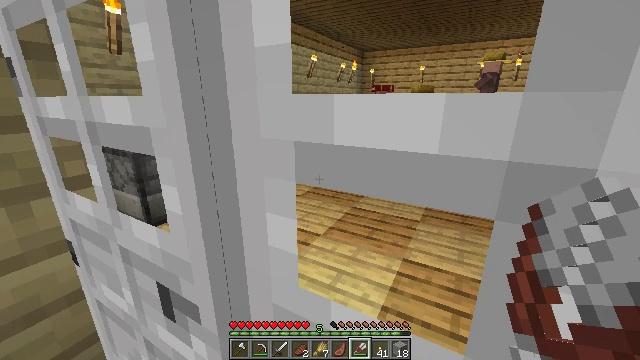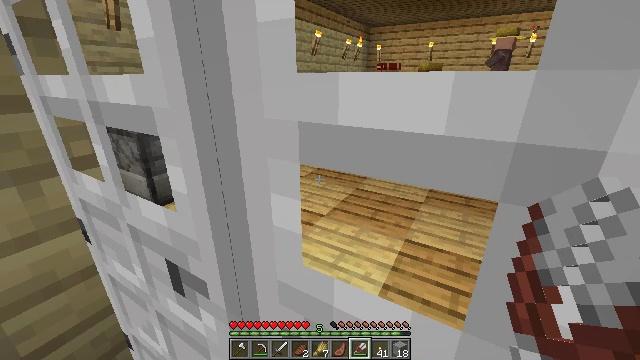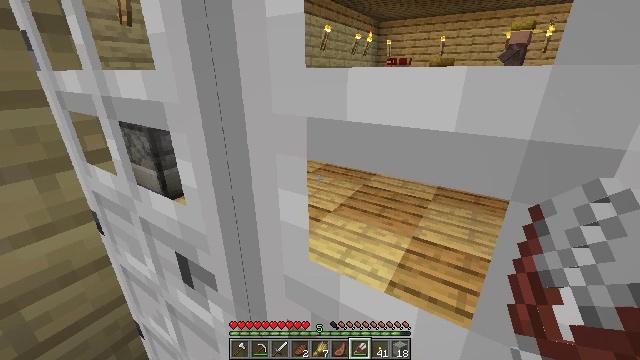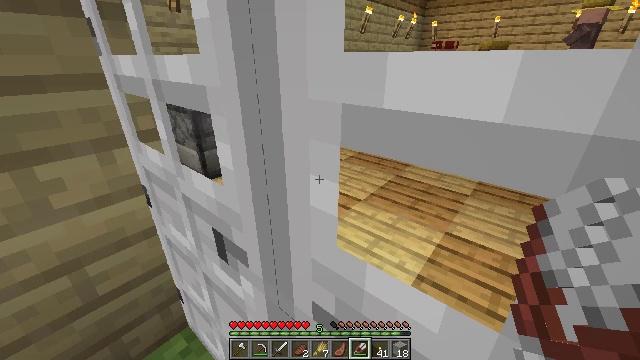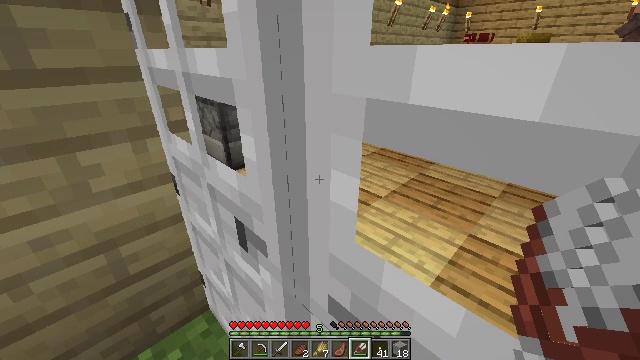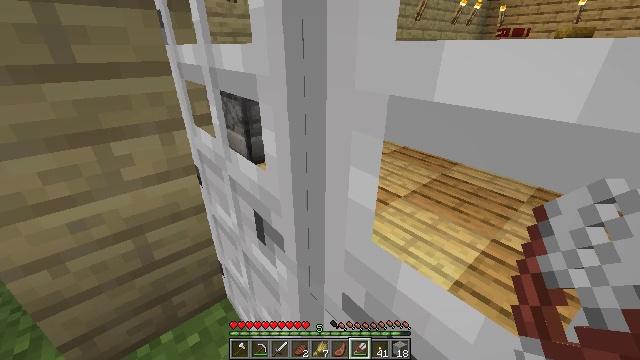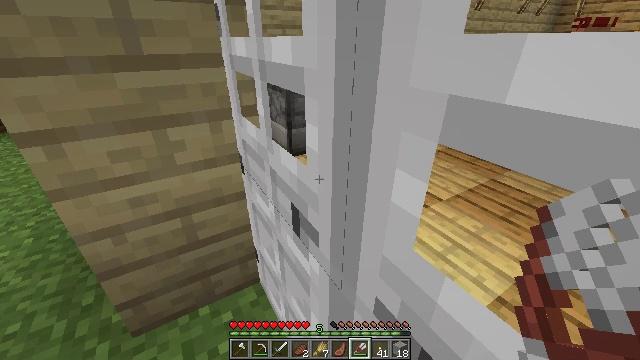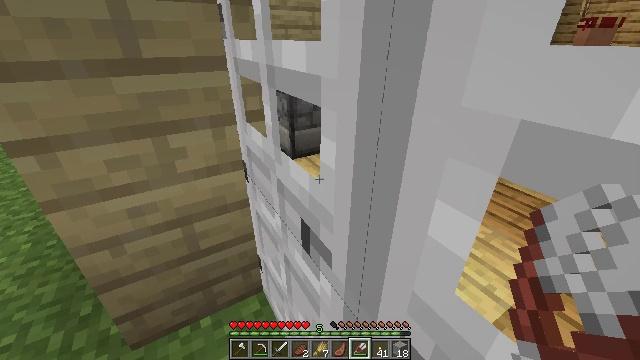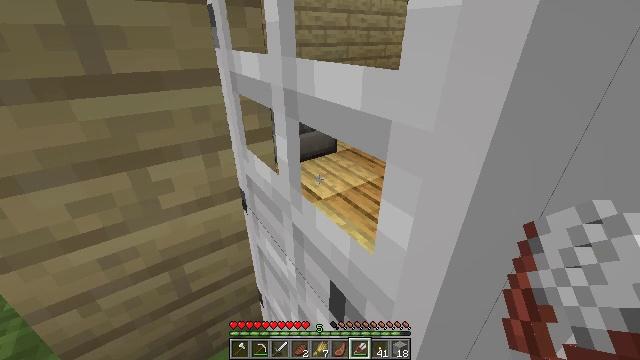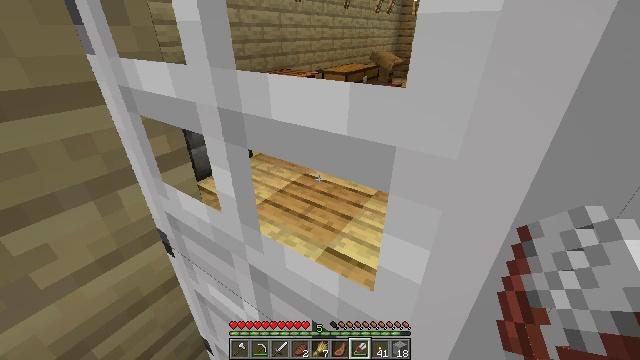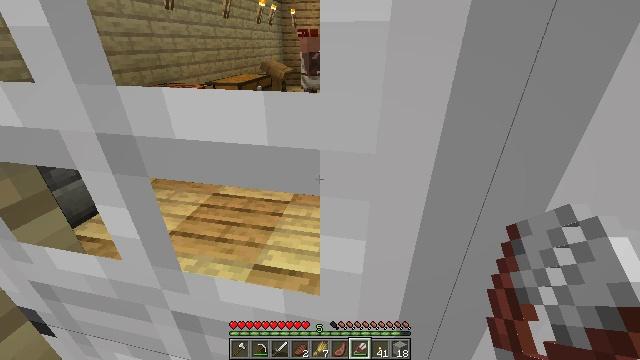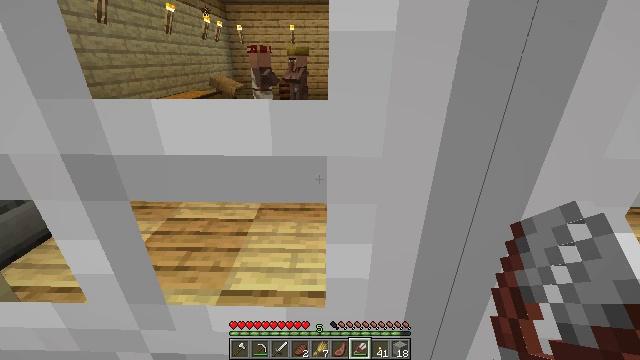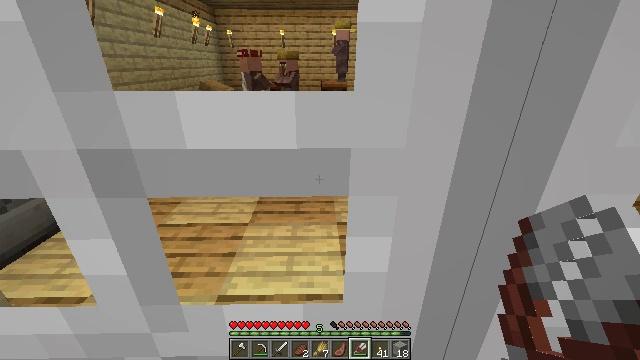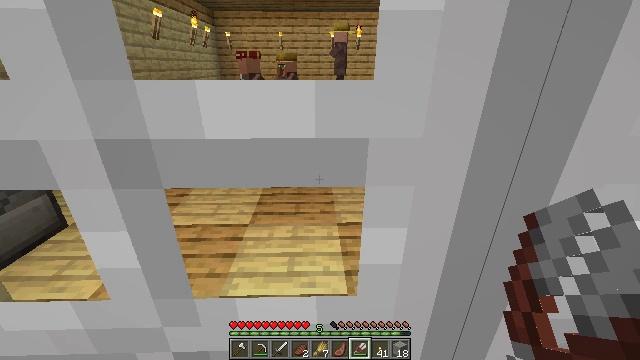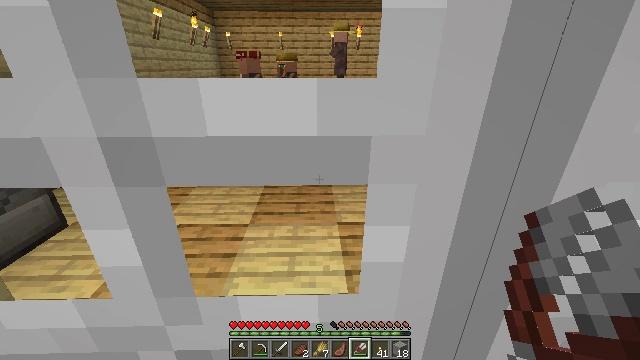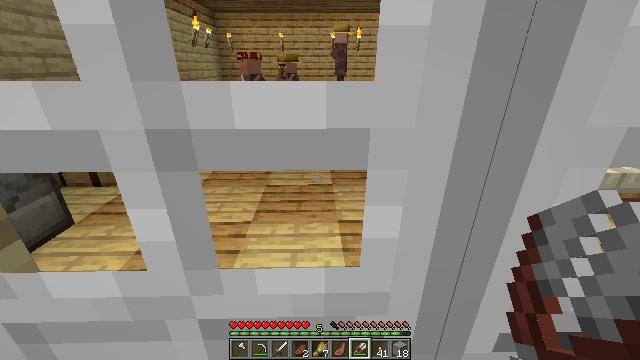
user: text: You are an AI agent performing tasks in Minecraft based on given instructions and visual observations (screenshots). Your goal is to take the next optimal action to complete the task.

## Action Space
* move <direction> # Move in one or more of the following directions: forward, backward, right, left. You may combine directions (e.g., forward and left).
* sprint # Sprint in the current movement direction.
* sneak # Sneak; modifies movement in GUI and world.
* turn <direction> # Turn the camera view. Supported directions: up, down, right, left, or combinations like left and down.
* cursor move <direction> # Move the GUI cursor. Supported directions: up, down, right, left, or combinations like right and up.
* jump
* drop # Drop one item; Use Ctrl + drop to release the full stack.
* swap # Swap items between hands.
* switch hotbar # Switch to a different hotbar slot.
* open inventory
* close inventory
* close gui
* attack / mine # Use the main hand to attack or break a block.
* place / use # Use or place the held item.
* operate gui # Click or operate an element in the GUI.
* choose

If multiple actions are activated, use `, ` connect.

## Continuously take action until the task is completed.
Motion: motion action
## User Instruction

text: Use the crafting table and materials to craft a gray bed.
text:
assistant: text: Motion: turn down
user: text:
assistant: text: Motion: turn left
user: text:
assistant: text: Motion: turn left and down
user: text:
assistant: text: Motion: turn left and down
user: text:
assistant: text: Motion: turn left
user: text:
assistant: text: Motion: move forward, turn left and down
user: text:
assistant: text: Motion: move forward
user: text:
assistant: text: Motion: move forward, turn right
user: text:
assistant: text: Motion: move forward, turn right
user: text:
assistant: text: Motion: turn right and up
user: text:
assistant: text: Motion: turn right and up
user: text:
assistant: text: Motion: turn right
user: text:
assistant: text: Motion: no_op
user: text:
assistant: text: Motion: no_op
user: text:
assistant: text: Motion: move back
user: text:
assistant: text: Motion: move back
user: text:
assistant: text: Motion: move back
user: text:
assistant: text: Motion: move back
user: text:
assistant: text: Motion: move back
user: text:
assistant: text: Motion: move back
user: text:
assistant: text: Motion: move back, turn left and up
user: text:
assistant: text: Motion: move back, turn left and up
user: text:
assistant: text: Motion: move back, turn left and up
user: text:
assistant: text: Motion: move back
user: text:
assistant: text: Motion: move back
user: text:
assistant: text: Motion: move back, turn right and up
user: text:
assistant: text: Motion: move back, turn right
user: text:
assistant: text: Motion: turn right and up
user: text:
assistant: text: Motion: turn right
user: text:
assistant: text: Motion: no_op